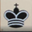
Piece: bK